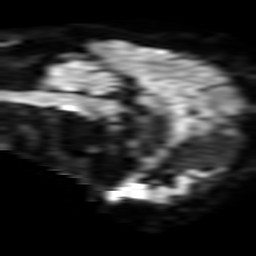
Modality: TRACE
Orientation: sagittal
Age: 64
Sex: male
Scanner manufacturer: philips
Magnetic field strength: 3 T
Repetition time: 3.33 s
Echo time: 0.076 s